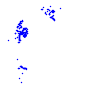
Particle: proton